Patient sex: F
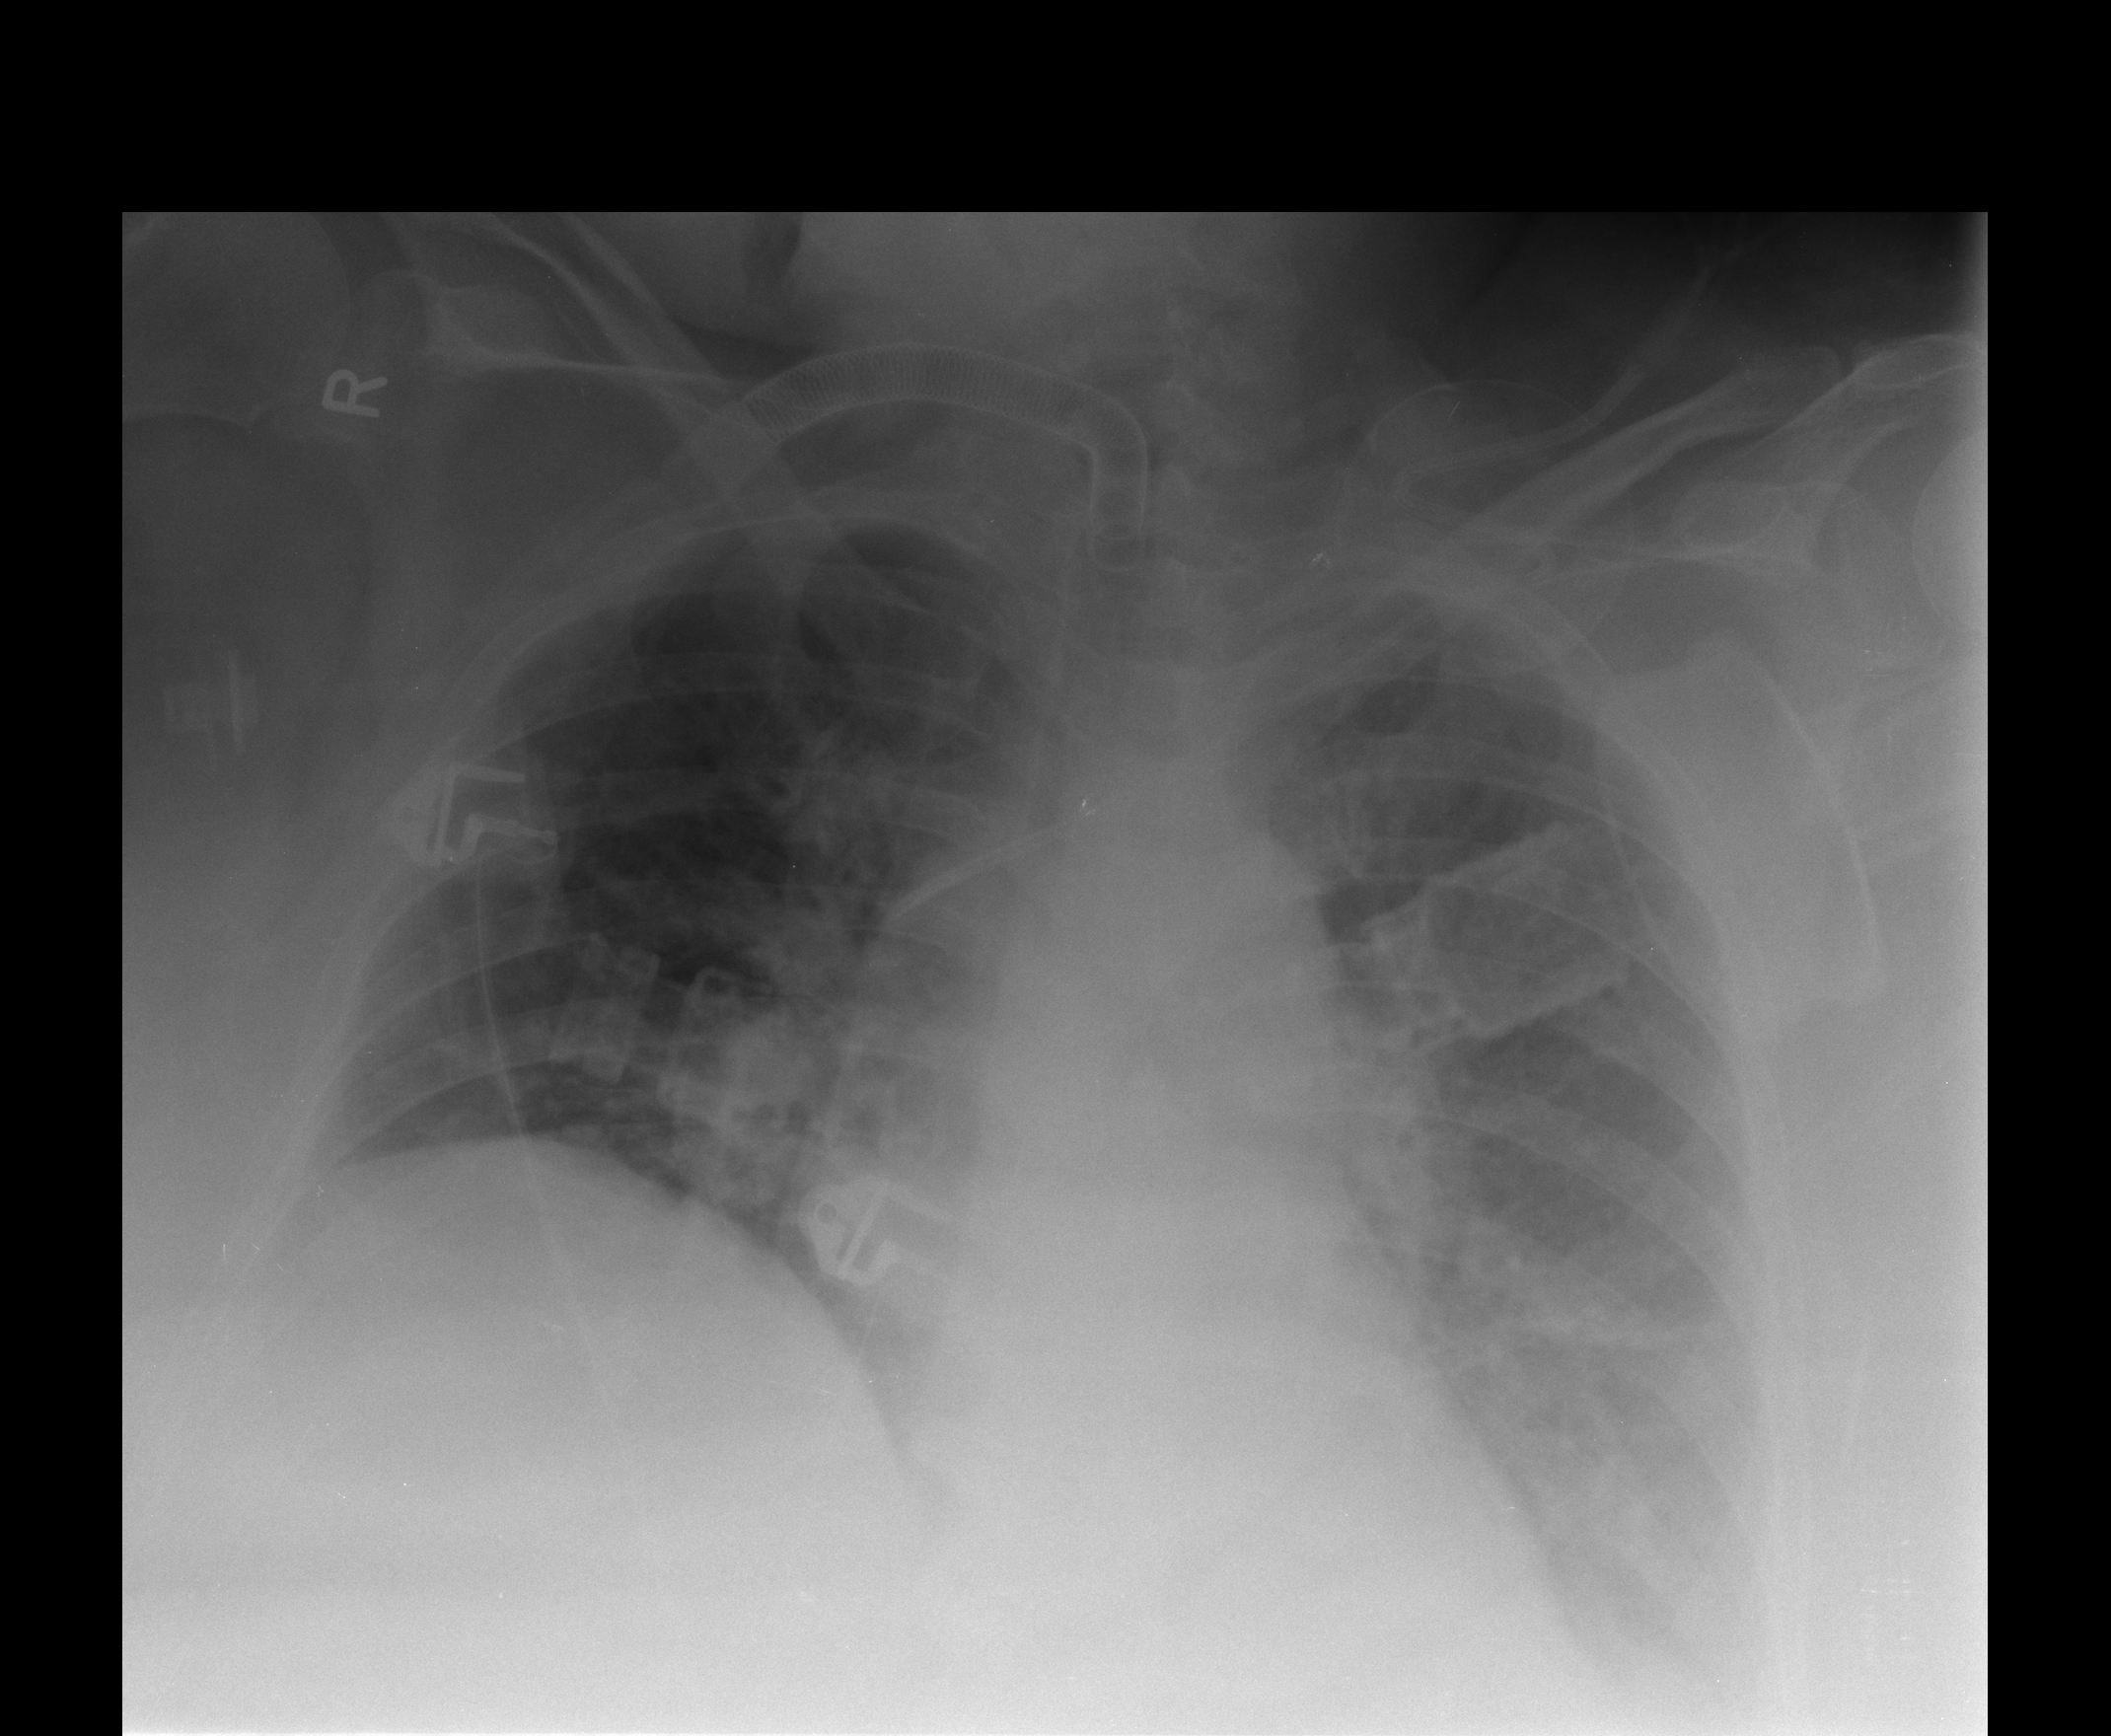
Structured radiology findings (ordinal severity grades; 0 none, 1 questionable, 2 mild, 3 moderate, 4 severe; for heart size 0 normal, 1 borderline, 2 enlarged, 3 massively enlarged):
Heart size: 0
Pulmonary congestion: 2
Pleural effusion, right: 0
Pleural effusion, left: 2
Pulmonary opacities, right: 2
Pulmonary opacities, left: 1
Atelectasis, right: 2
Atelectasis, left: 2